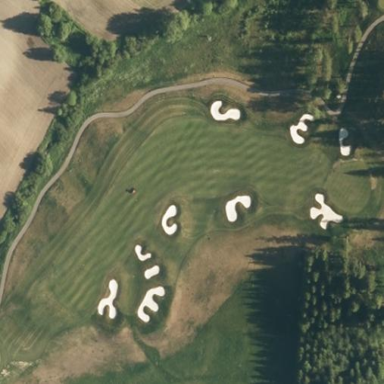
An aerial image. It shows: Area of rough grass used for golf.